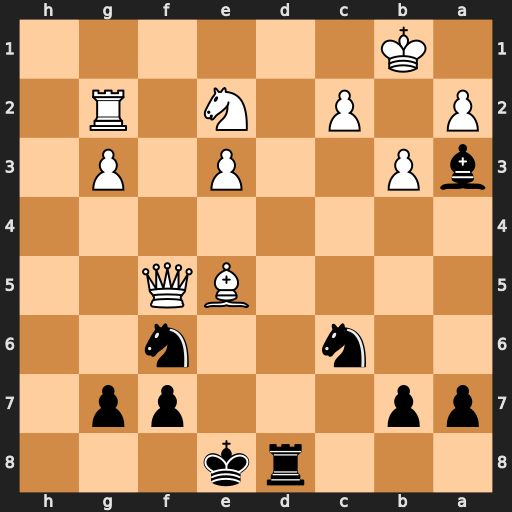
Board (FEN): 3rk3/pp3pp1/2n2n2/4BQ2/8/bP2P1P1/P1P1N1R1/1K6
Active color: b
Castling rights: -
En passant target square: -
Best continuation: Rd1+ Nc1 Rxc1#